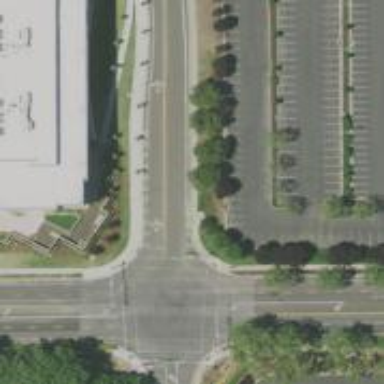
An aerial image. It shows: Solid stop line on the road marking.